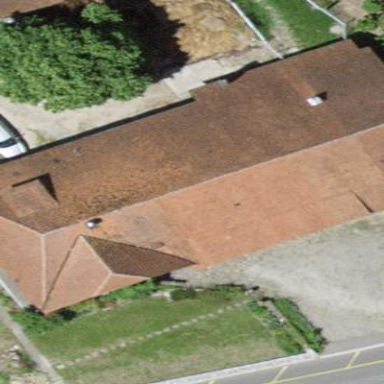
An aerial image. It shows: Farm building.